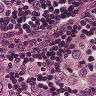
Metastatic tissue present: yes